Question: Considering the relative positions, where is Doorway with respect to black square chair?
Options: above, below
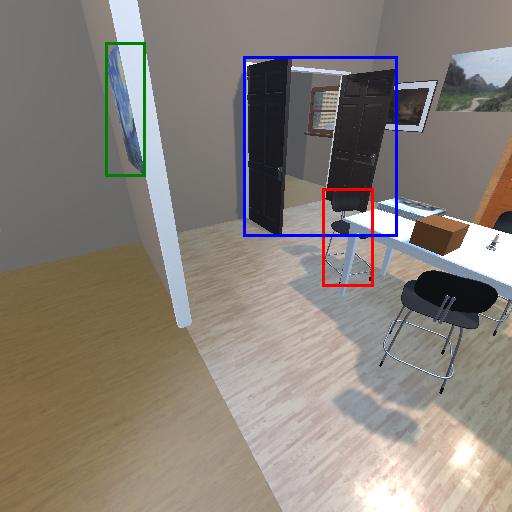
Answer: above